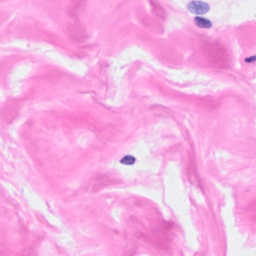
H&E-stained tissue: Breast